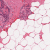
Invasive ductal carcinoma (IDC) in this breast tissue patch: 0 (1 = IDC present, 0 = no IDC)